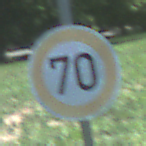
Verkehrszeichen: Geschwindigkeit70
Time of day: Midday
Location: Outdoor (Nature)
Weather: Clear
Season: Summer
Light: Natural